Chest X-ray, AP view. Patient: 54 years old, sex F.
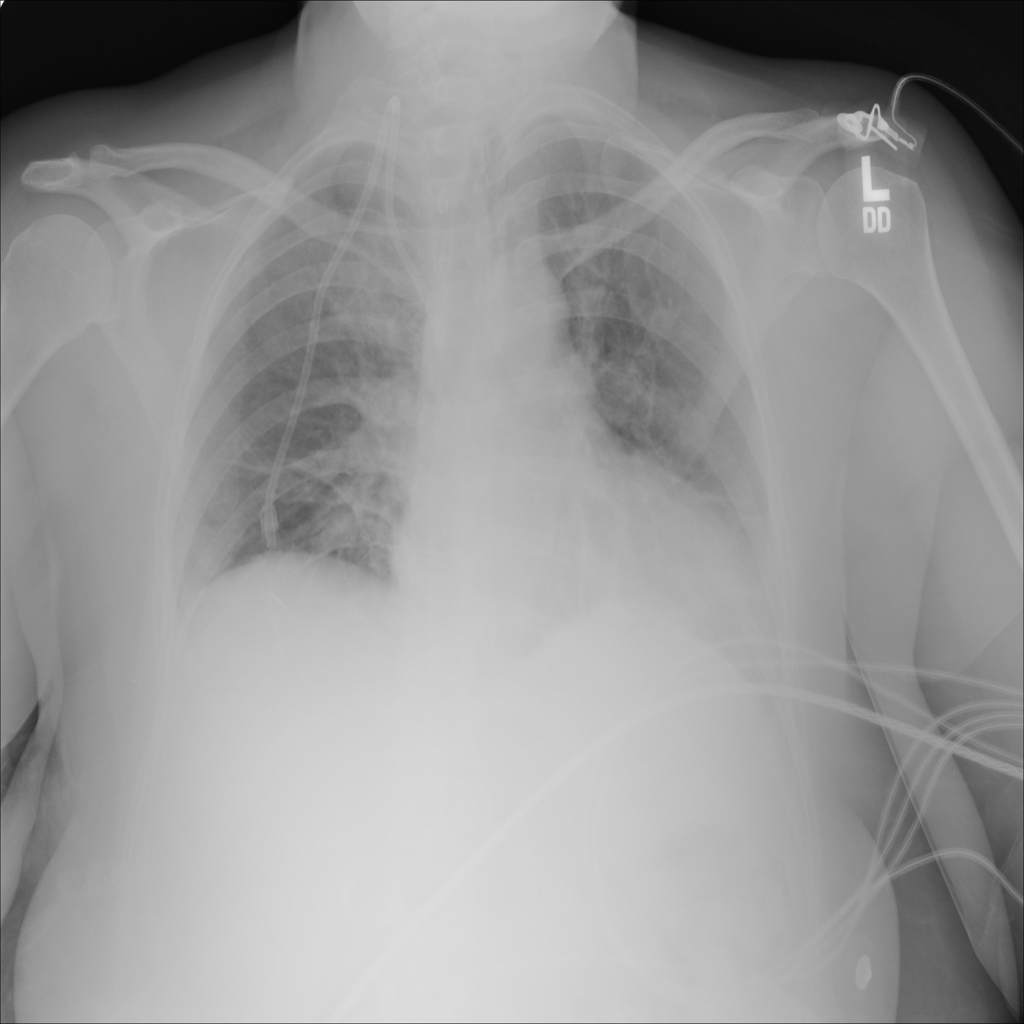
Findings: Atelectasis